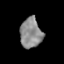
Tissue: prostate
Cell type: T cells
Senescence score: 0.3406
Nuclear area (px): 637
Mean DAPI intensity: 139.411